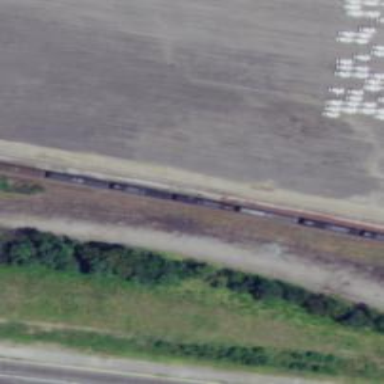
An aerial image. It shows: Abandoned railway yard.